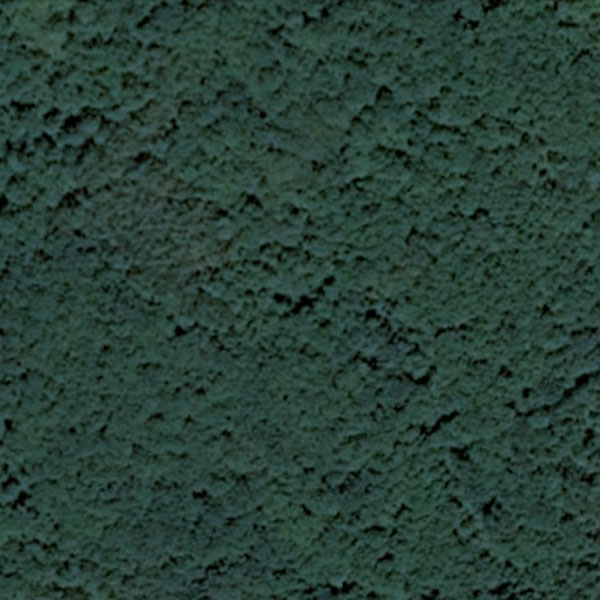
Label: Forest